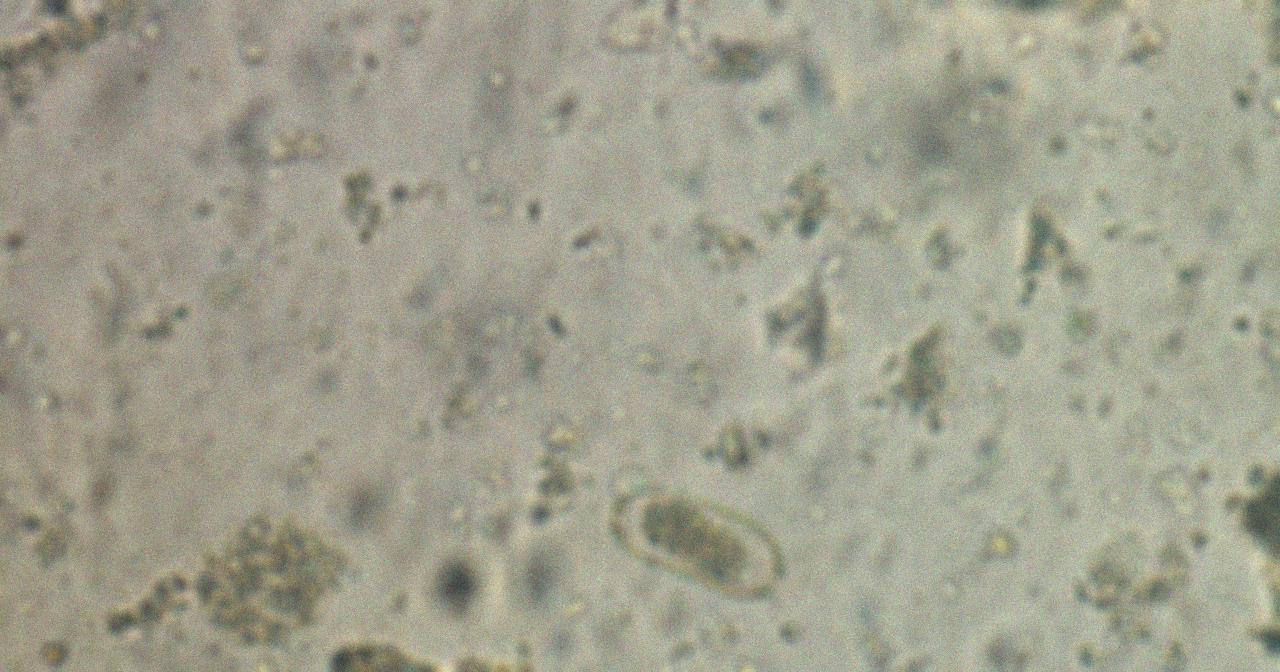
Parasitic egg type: Capillaria philippinensis